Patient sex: M
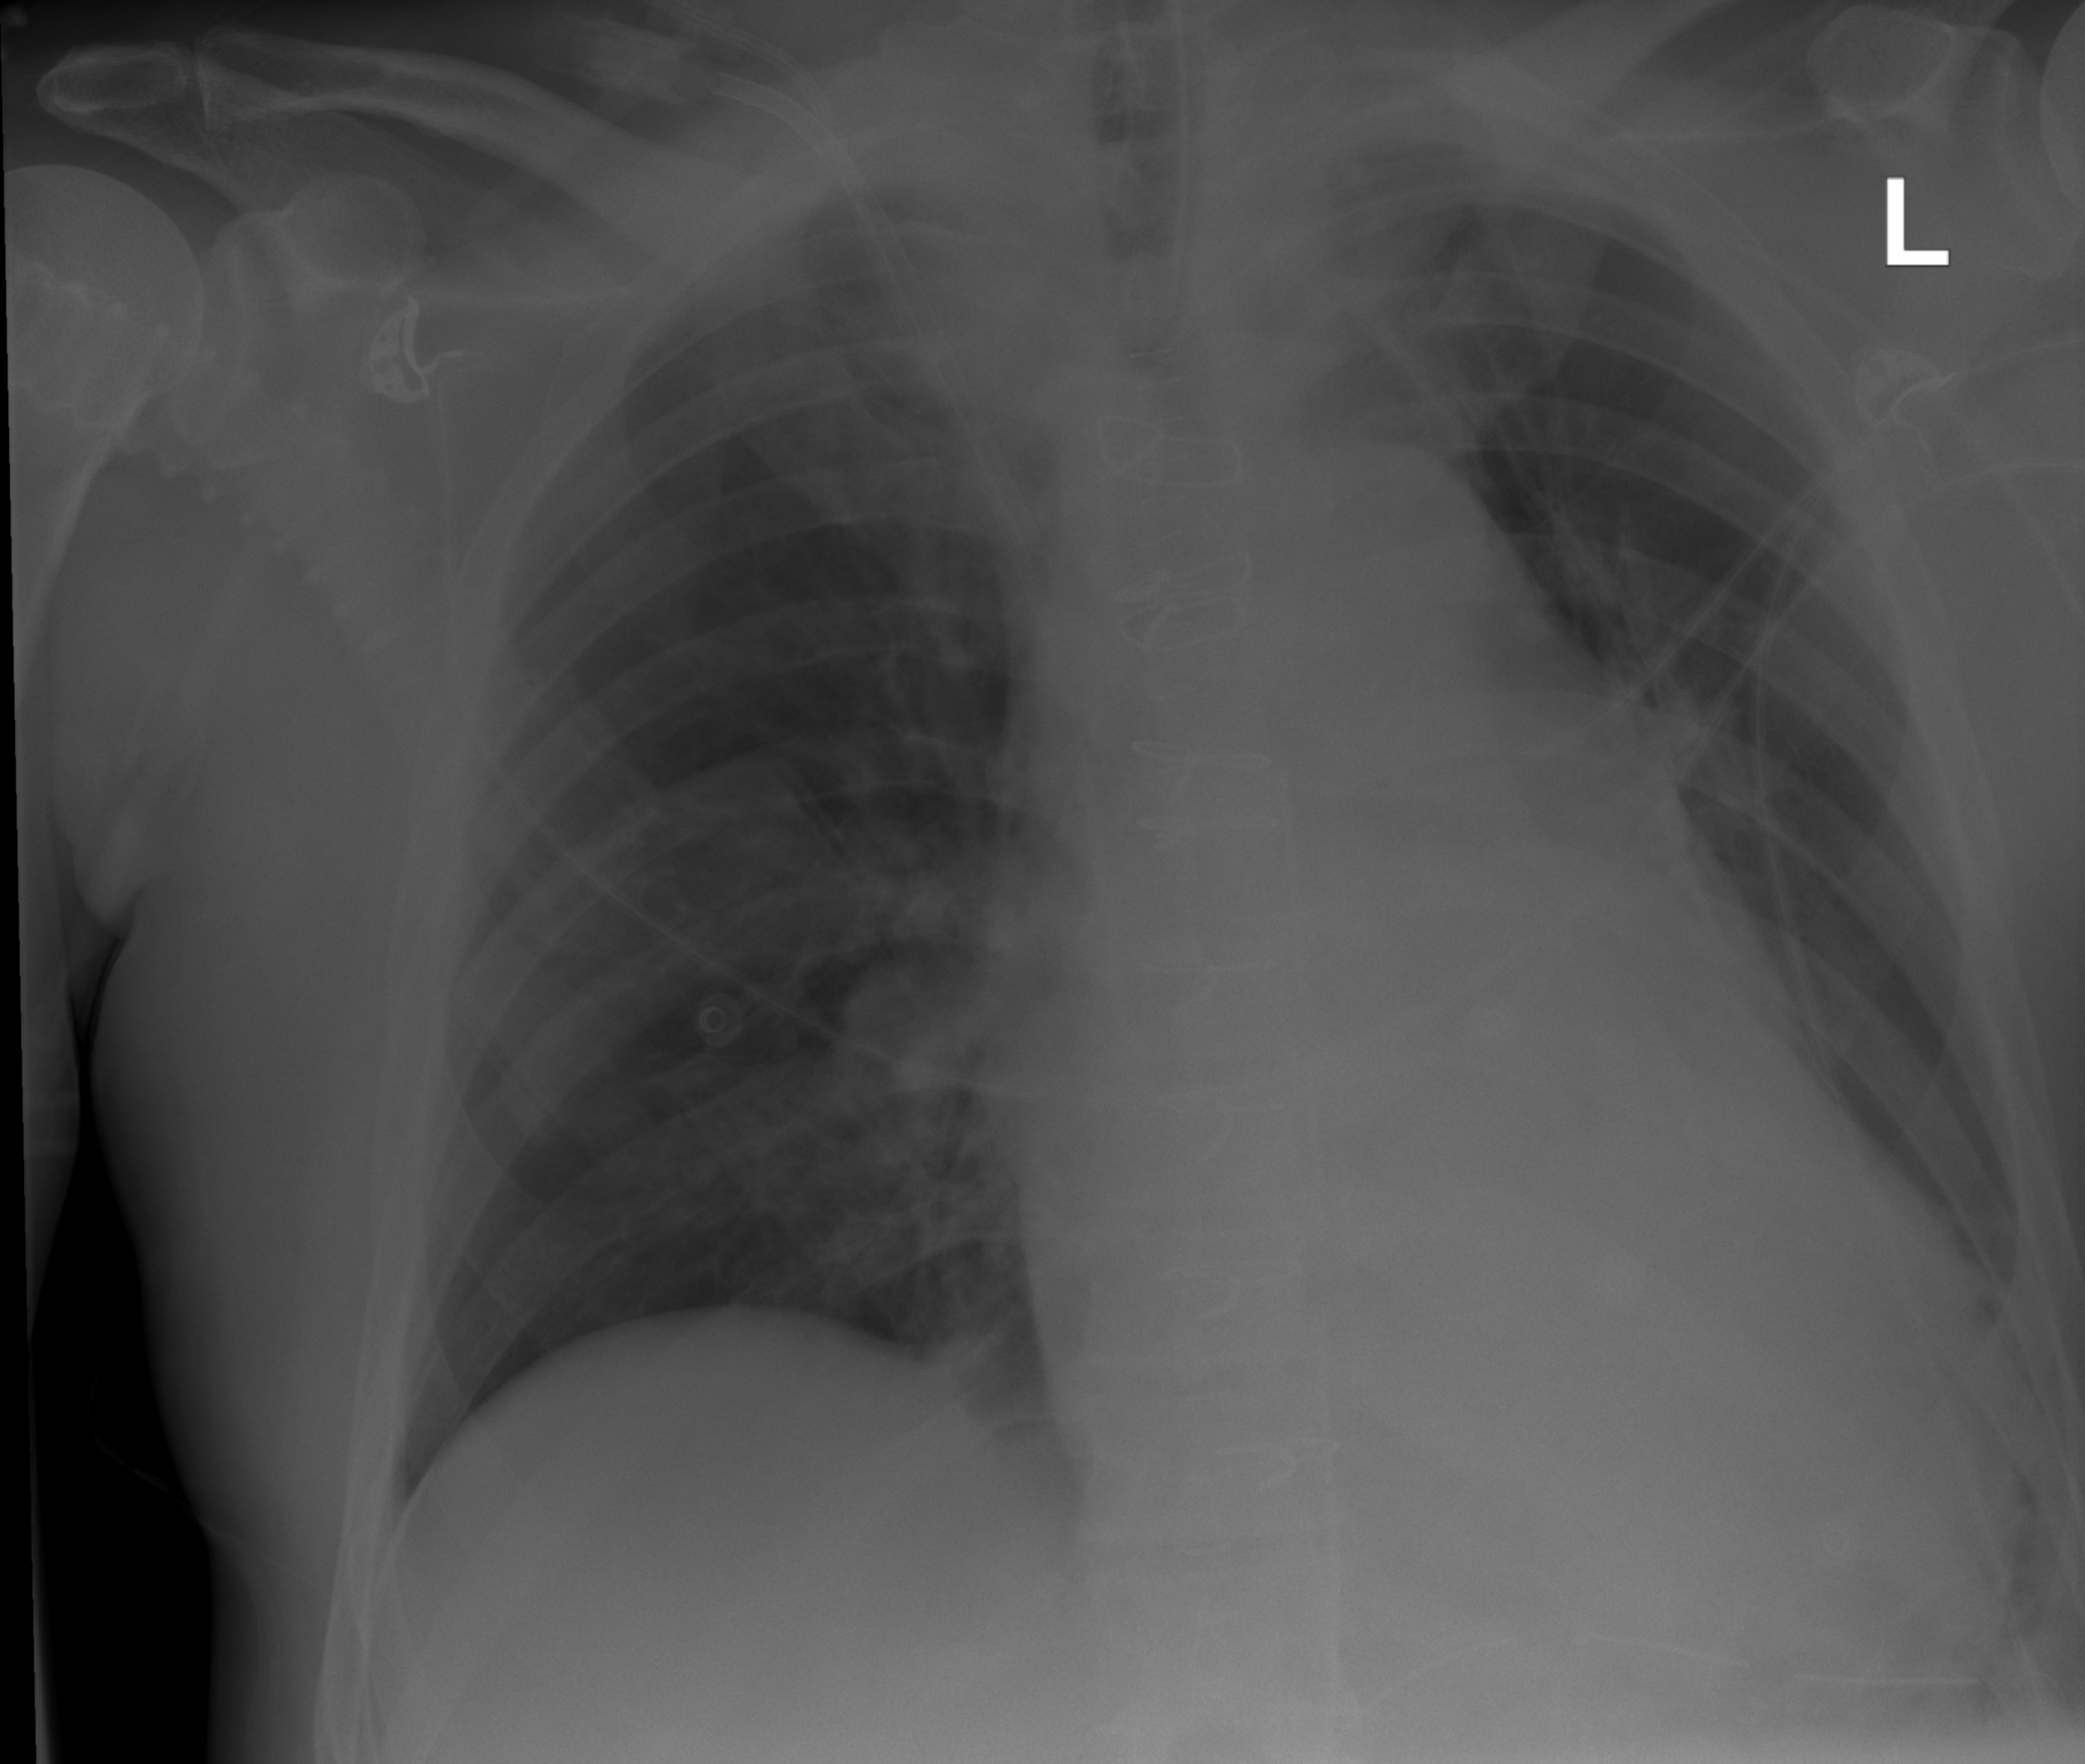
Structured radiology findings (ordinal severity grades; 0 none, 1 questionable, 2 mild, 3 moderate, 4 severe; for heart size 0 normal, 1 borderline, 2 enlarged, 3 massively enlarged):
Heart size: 2
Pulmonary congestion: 2
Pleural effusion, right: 0
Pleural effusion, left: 2
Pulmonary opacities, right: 0
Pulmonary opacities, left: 0
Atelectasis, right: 0
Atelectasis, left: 2